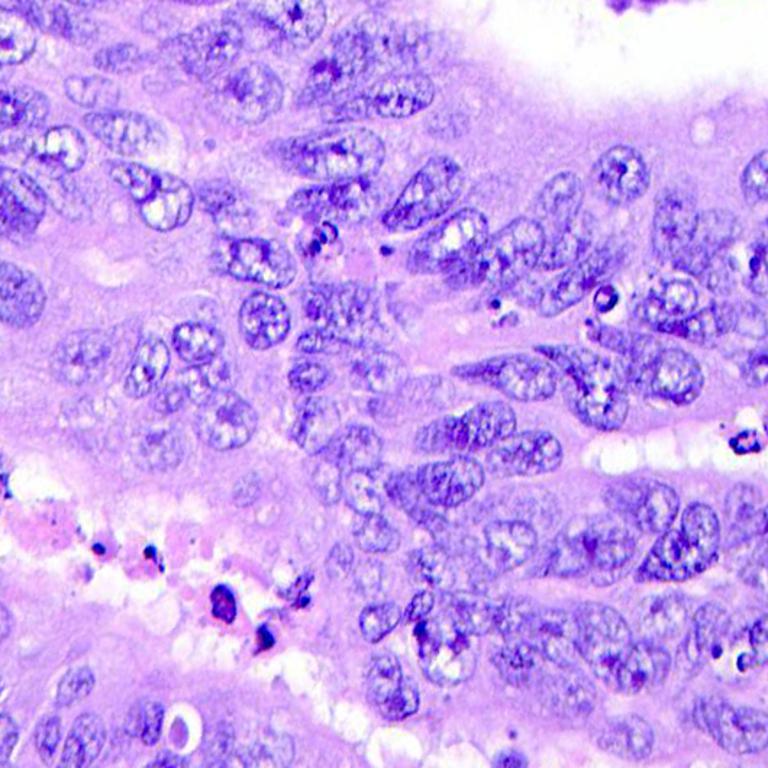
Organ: colon
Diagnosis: adenocarcinomas